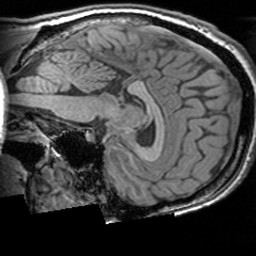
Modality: T1w
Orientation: sagittal
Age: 29
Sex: male
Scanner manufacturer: siemens
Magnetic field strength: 3 T
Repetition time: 1.63 s
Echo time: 0.00311 s